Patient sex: M
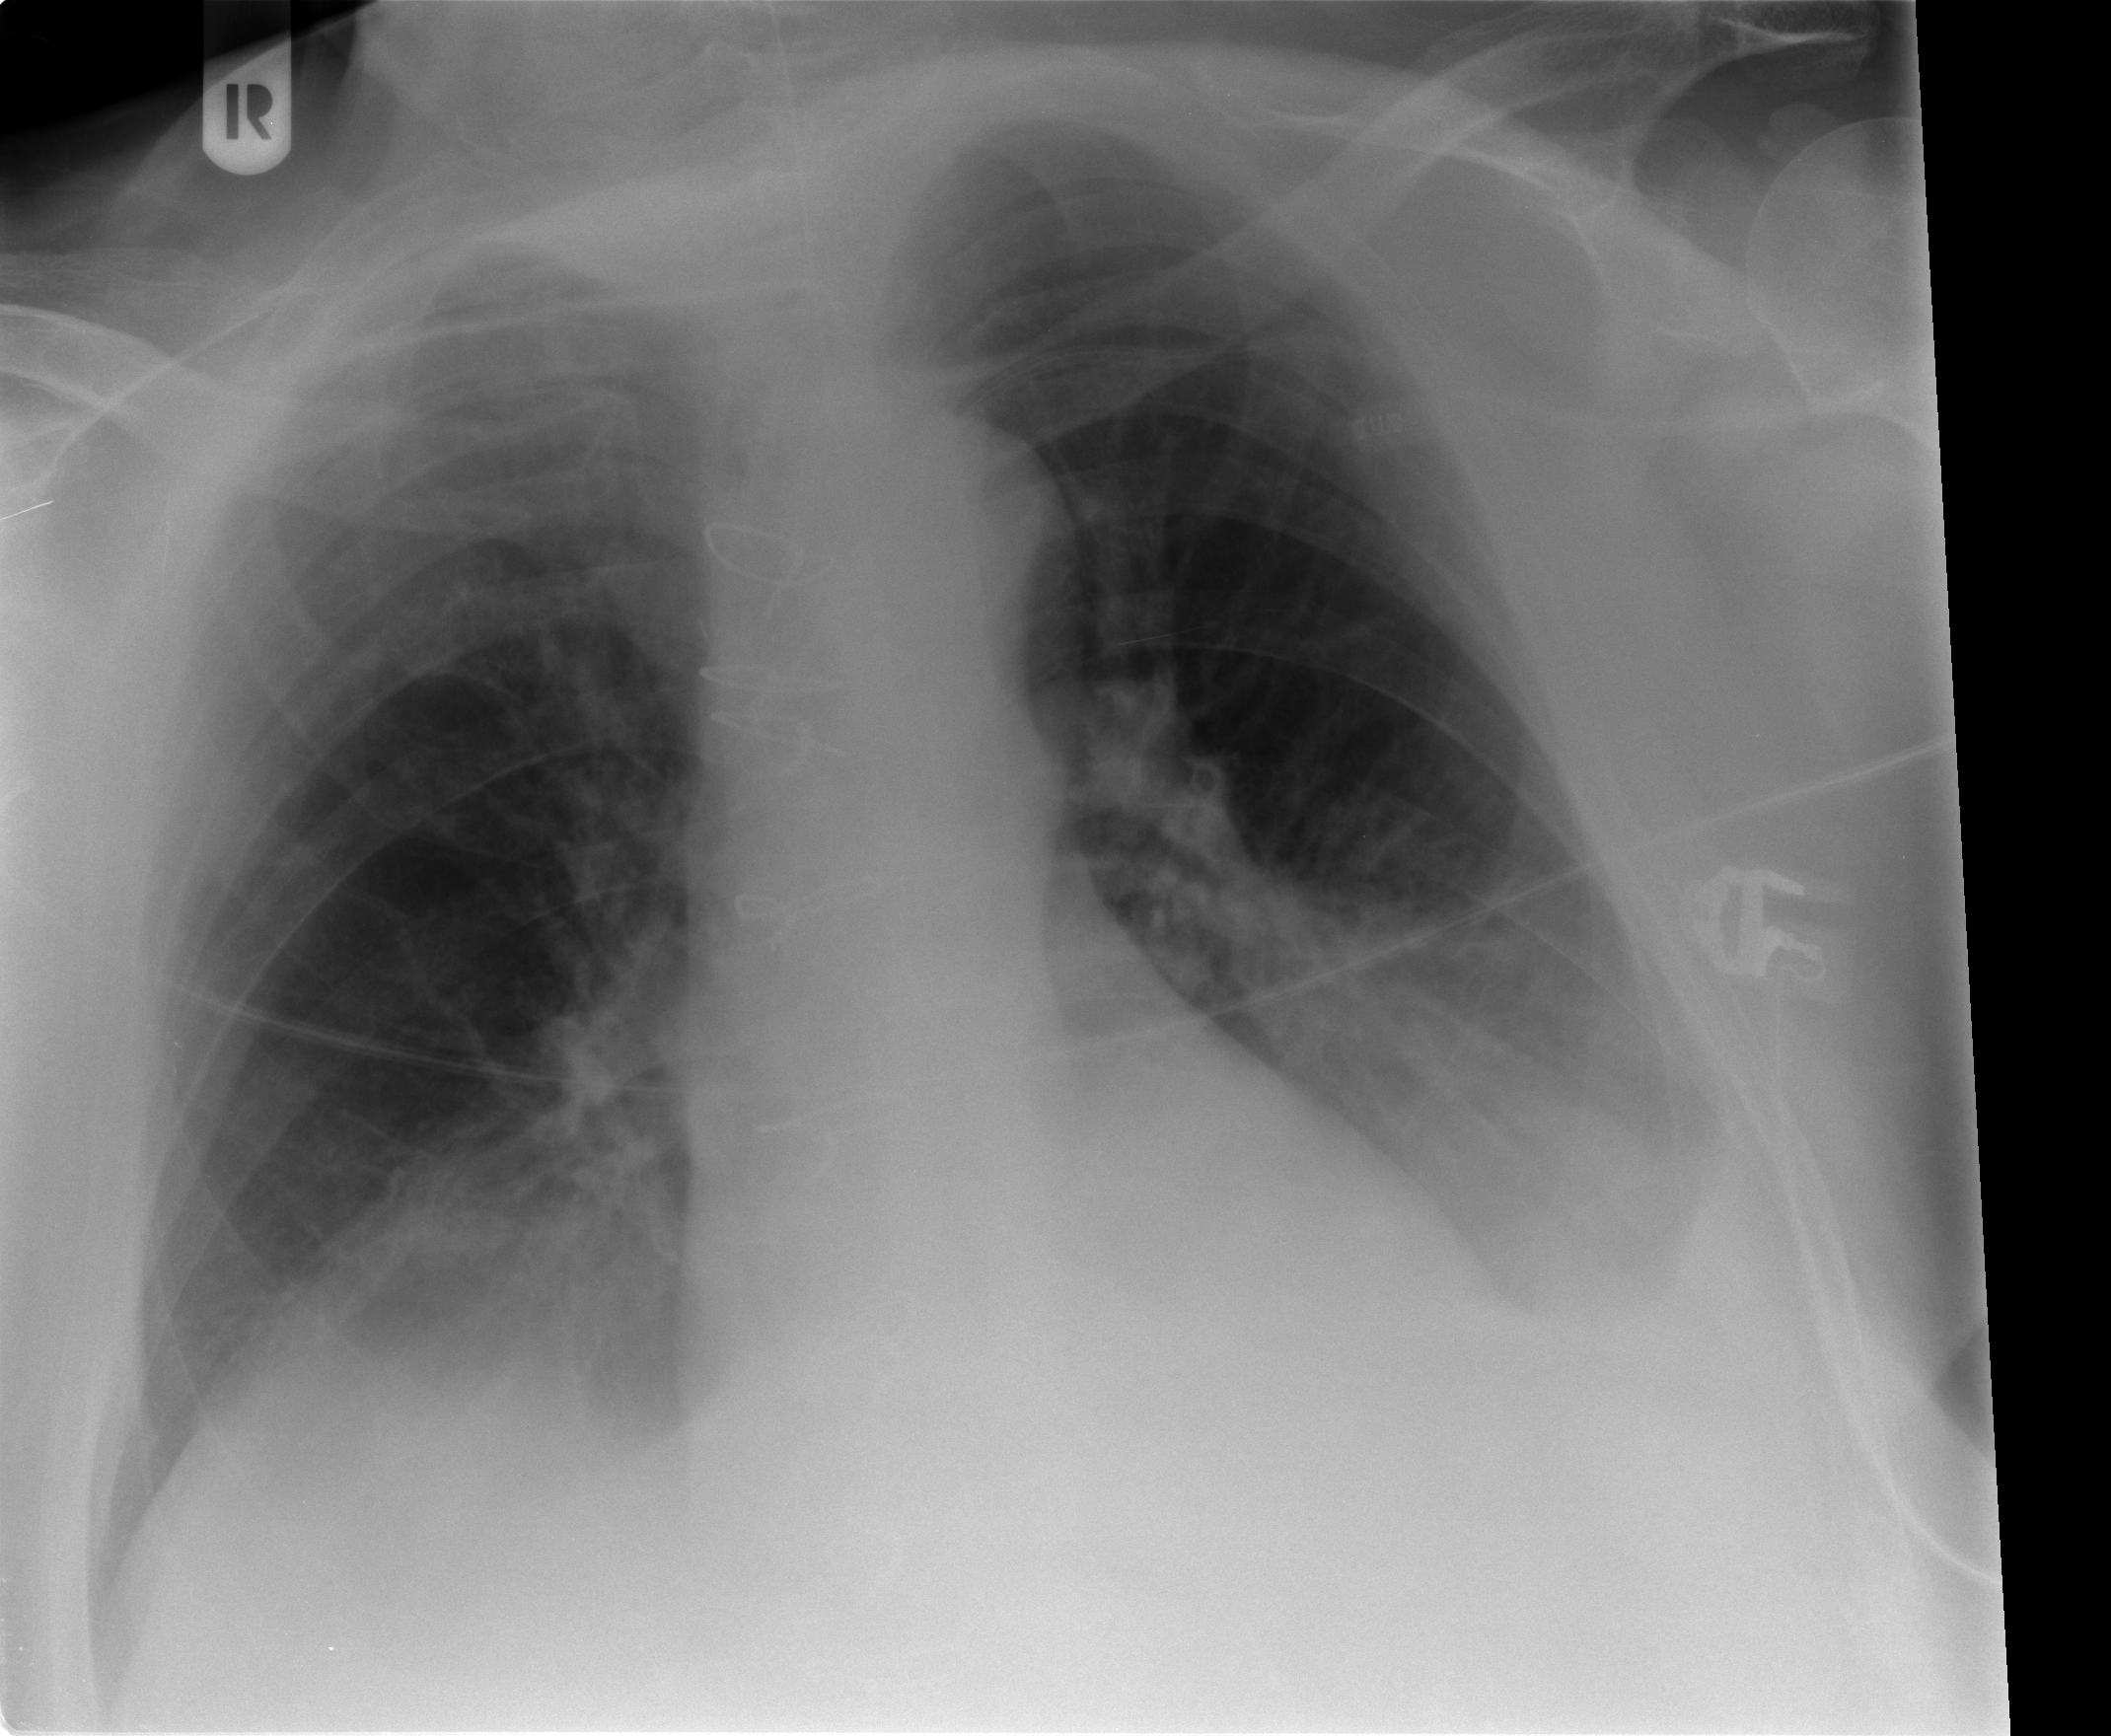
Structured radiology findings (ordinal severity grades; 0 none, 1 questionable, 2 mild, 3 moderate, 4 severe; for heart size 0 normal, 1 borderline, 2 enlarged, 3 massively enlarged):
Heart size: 0
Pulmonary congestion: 1
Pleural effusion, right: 2
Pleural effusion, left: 3
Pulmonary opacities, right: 0
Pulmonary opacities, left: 0
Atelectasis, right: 2
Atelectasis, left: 2